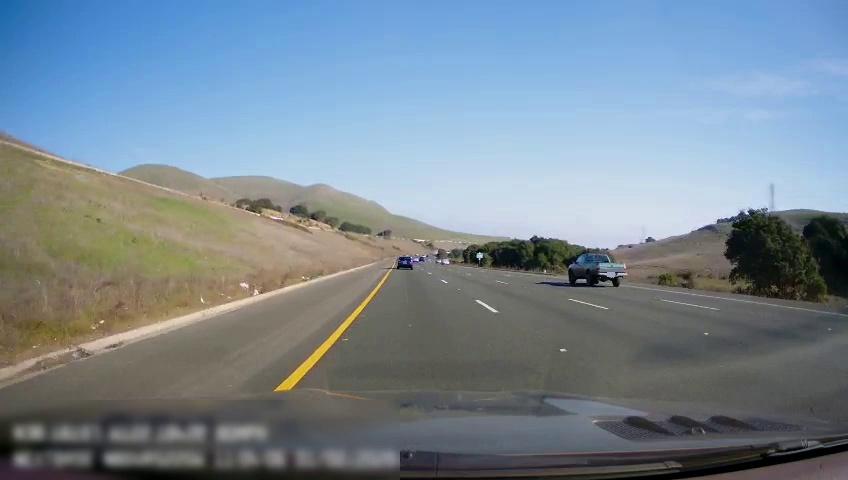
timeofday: Day
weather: Sunny
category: Drivable Space
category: Vehicles | Car
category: Vehicles | Truck
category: Lanes | Alternate Lane
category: Lanes | Alternate Lane
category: Lanes | Alternate Lane
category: Lanes | Current Lane
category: Lanes | Alternate Lane